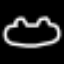
Label: frog